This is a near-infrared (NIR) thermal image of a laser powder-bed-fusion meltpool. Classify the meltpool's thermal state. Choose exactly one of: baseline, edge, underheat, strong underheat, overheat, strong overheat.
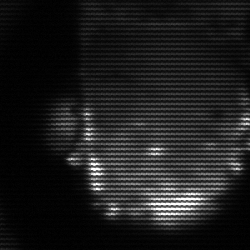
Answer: baseline